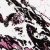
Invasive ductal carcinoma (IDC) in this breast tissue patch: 0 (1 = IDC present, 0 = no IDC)